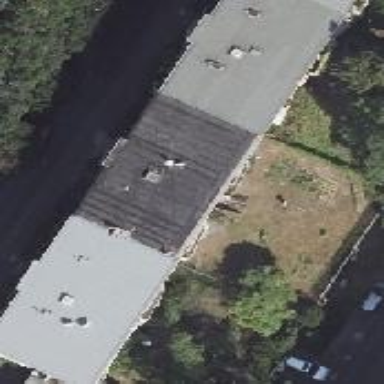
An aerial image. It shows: Apartment building with flat gray roof.